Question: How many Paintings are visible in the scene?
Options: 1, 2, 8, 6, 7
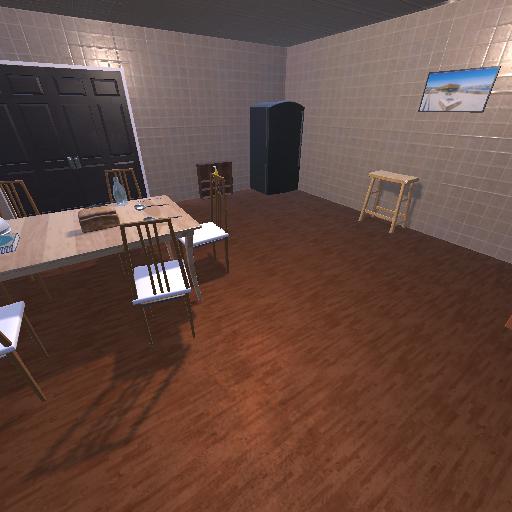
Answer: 1